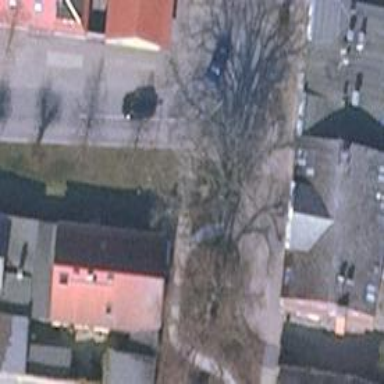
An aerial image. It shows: Footway.